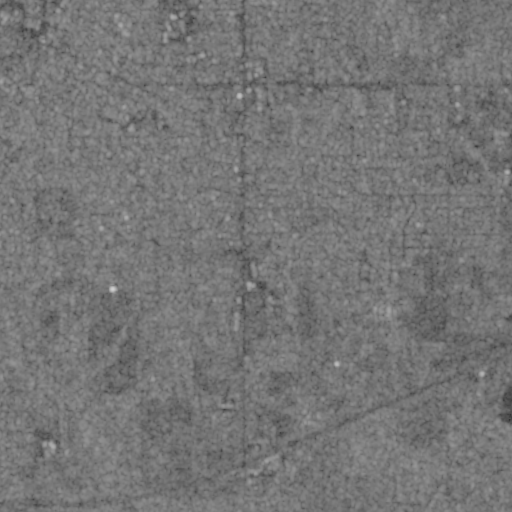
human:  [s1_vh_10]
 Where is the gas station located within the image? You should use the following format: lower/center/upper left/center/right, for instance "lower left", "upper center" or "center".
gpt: The gas station is located in the center of the image.
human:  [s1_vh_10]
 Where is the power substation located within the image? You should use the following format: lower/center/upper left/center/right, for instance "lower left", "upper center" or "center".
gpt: The power substation is located in the center left of the image.
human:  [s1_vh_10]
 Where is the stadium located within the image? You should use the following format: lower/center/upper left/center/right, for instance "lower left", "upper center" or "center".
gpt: The stadium is located in the upper center of the image.
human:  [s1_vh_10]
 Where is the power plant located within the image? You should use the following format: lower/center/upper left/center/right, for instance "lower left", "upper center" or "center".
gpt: There is no power plant in the image.

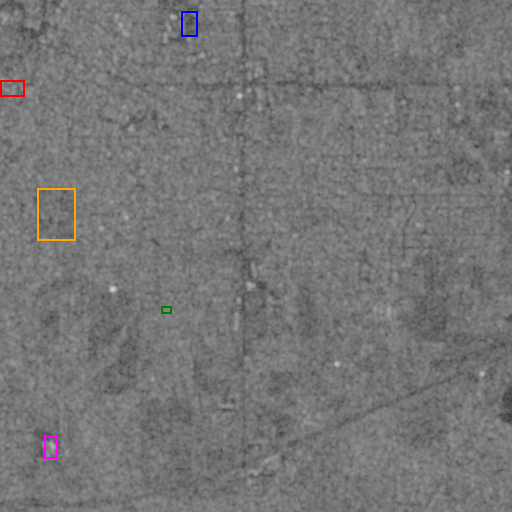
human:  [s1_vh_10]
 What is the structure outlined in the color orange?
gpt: The structure outlined in orange is a park.
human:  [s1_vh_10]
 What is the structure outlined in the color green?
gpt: The structure outlined in green is a power substation.
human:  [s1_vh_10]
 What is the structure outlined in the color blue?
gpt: The structure outlined in blue is a stadium.
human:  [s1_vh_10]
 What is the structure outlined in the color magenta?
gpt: The structure outlined in magenta is a building.
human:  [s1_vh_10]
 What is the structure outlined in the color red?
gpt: The structure outlined in red is a building.
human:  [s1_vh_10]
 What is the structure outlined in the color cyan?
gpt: There is no cyan outline.